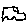
Label: car